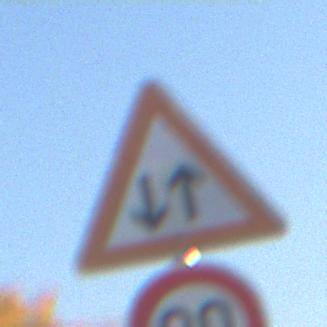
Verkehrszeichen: Gegenverkehr
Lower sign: Geschwindigkeit80
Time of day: SunriseSunset
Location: Outdoor (Nature)
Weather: Clear
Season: NotSpecified
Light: Natural